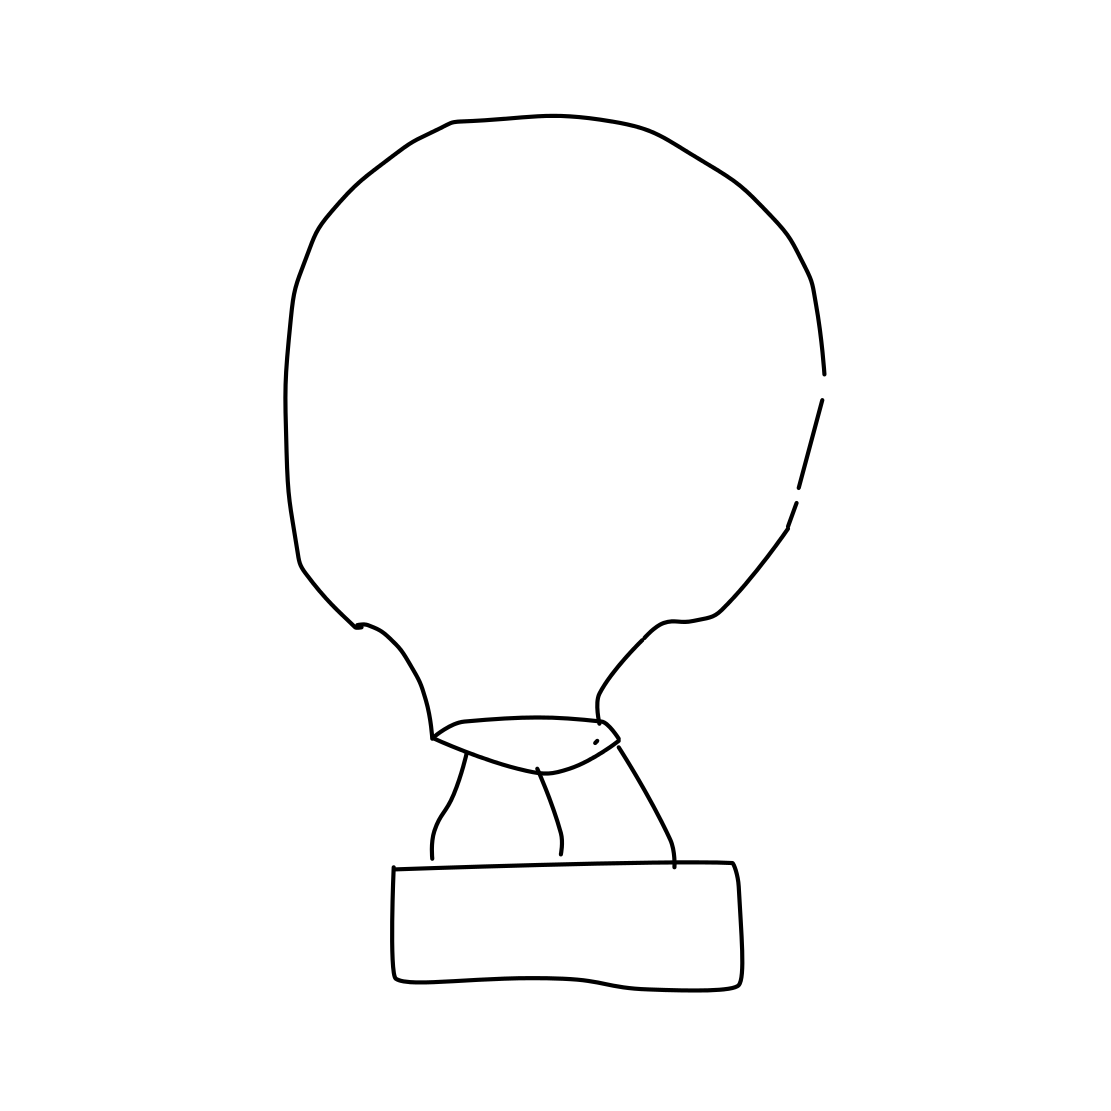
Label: hot air balloon